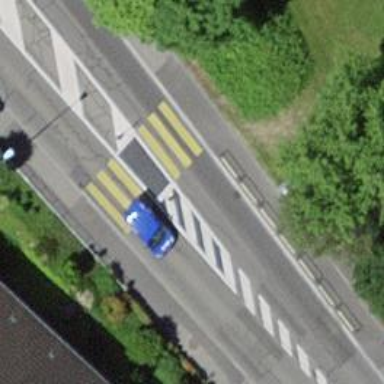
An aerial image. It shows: Uncontrolled crossing with yellow zebra marking and island in the middle.